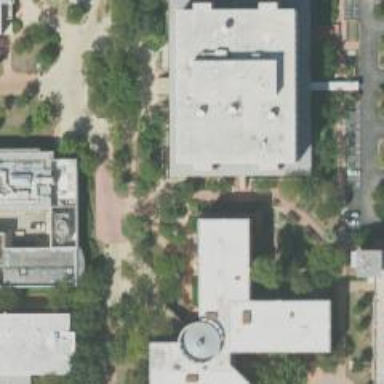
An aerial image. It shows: Building that serves as library.